Question: I want to compare the sum of values in table one with the limit value in table 2 . I tried with constraint or triggers but did not work any help
As in the photo below there are 2 table
table 1 has 2 columns reserve and available
The in these columns come from users and the it must not excees more than the limit on second table ..
As example user can enter any amount where sum of all the column must be less than the limit
As of table one i can enter value in booked column that can be between 0 to the limit in table 2 but if the limit is reached then it cannot add more rows for that element
'''
create table booked (room_id foreign key (room_id),
booked datetime, booked_seats int, remaining_seats);
create table rooms ( room_id primary key
room_size int);
'''
booked seats are done by user, i have seperate trigger for that to ensure user enters corrected,
in want a trigger or something similar that will check the sum of all seats booked in the firsts table and compare with the room_size in second table.
if the sum is less that the size it will edit or else return error
'''
create trigger test after insert on booked
begin
if sum of all (new.booked ) where the id is same > table2.limit then
....
end
'''

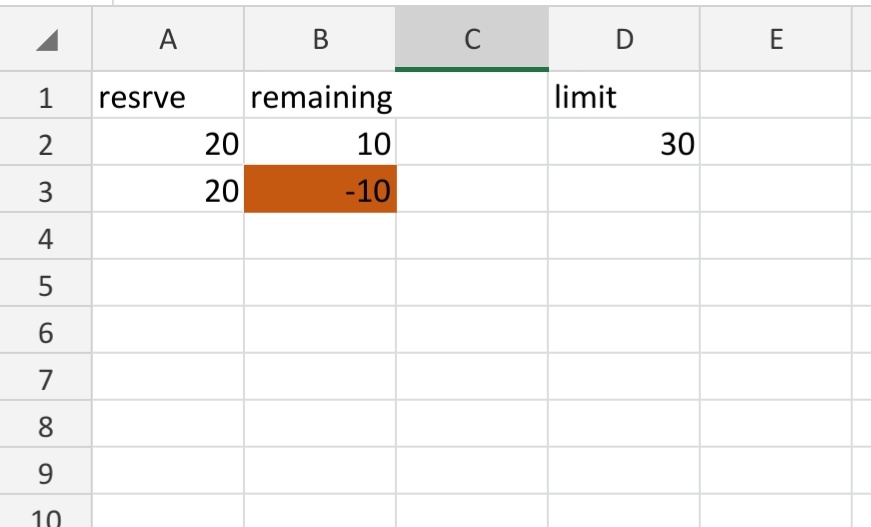
Answer: For a quick and good answer you need more things than you provided a functioning example data for example
This Trigger will block any attempts to insert if the room_size is smaller than the the sumed up seats.
Please read the end there i explain, where you must put some work in
'''
DELIMITER $$
CREATE TRIGGER check_roomsize_Before_Insert BEFORE insert on booked
FOR EACH ROW
begin
if (SELECT SUM(booked_seats) + NEW.booked_seats FROM booked WHERE room_id = NEW.room_id AND booked = NEW.booked GROUP BY room_id)
> (select room_size from rooms where rooms.room_id= new.room_id) then
SIGNAL SQLSTATE '45000' SET MESSAGE_TEXT = 'Roomsize too smal!';
end if;
END$$
DELIMITER ;
'''
'''
create table rooms ( room_id int primary key,
room_size int);
create table booked (room_id int,
booked datetime, booked_seats int, remaining_seats int, CONSTRAINT fk_category
FOREIGN KEY (room_id)
REFERENCES rooms(room_id));
INSERT INTO rooms VALUES ( 1,5);
DELIMITER $$
CREATE TRIGGER check_roomsize_Before_Insert BEFORE insert on booked
FOR EACH ROW
begin
if (SELECT SUM(booked_seats) + NEW.booked_seats FROM booked WHERE room_id = NEW.room_id AND booked = NEW.booked GROUP BY room_id)
> (select room_size from rooms where rooms.room_id= new.room_id) then
SIGNAL SQLSTATE '45000' SET MESSAGE_TEXT = 'Roomsize too smal!';
end if;
END$$
DELIMITER ;
INSERT INTO booked VALUES (1,now(),3,2);
#INSERT INTO booked VALUES (1,now(),3,0);
'''
---
'''
SELECT * FROM booked;
| room_id | booked | booked_seats | remaining_seats |
| ------- | ------------------- | ------------ | --------------- |
| 1 | 2020-04-19 20:04:07 | 3 | 2 |
'''
---
<URL>
As you can see in the example 1 row is inserted and the second, gives an exception.
you need to improve the part where i sum up the booked seats there i make a
> AND booked = NEW.booked
Because i don't know absolutely what time criteria will count to sum the complete seats number. The now timestamp makes no sense put to test the trigger i need some date.